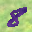
Label: 8